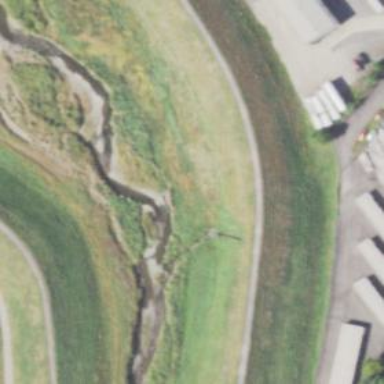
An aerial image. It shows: Path along embankment.